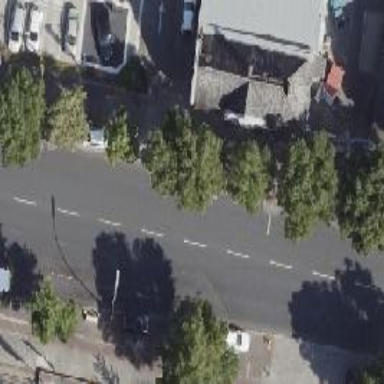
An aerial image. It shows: Broadleaved deciduous tree with parking obstacle.